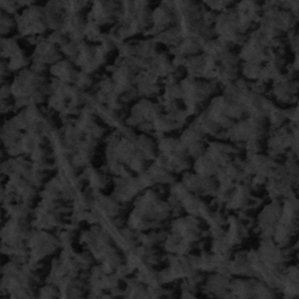
Label: frost